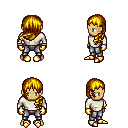
a pixel art fantasy rpg character, male body template, human, tanned skin, white long-sleeve shirt, metal pants, blonde left-swept hairstyle, gold gloves, gold boots, four views (front, back, left, right), 2x2 character sprite sheet, small pixel art, hard edges, no anti-aliasing